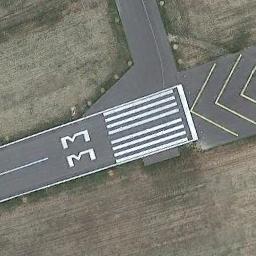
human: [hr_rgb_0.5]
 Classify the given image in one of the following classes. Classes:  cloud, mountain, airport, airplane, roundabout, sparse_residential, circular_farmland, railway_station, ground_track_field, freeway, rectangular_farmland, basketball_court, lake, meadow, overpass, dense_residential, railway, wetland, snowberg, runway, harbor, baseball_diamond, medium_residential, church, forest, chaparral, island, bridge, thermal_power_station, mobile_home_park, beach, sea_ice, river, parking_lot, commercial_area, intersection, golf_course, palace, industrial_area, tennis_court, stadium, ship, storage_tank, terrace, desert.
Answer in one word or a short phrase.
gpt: runway